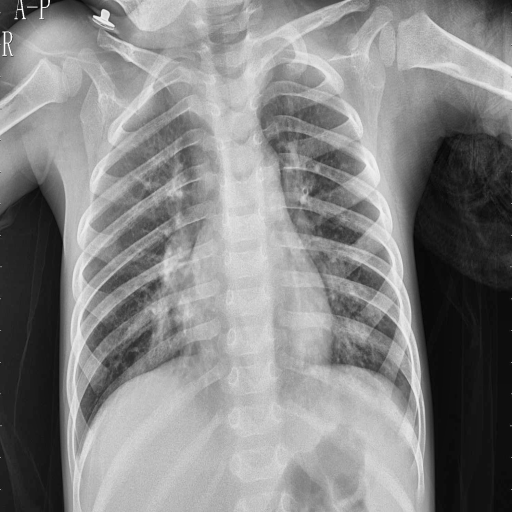
Finding: PNEUMONIA